Question: I have a horizontal list which is fine.
The image is shown below.
The list right under the header is the list im talking about. What I want to achieve is basically you see each links wording is all in one line, e.g. "Mash's Famous Wings"
Well what im trying to do is create a fixed height and width (same for all) for all the li elements in the list. So this means that some of the words will go down into a new line.
See <URL>as an example.
This is my CSS so far:
'''
#menunavigation{
position:fixed;
top:100px;
left:50px;
z-index:1;
color:white;
}
#menunavigation a {
color:white;
}
#menunavigation ul{
list-style-type:none;
height:50px;
}
#menunavigation ul li{
display:inline;
max-width:15px;
margin-right:5px;
}
'''
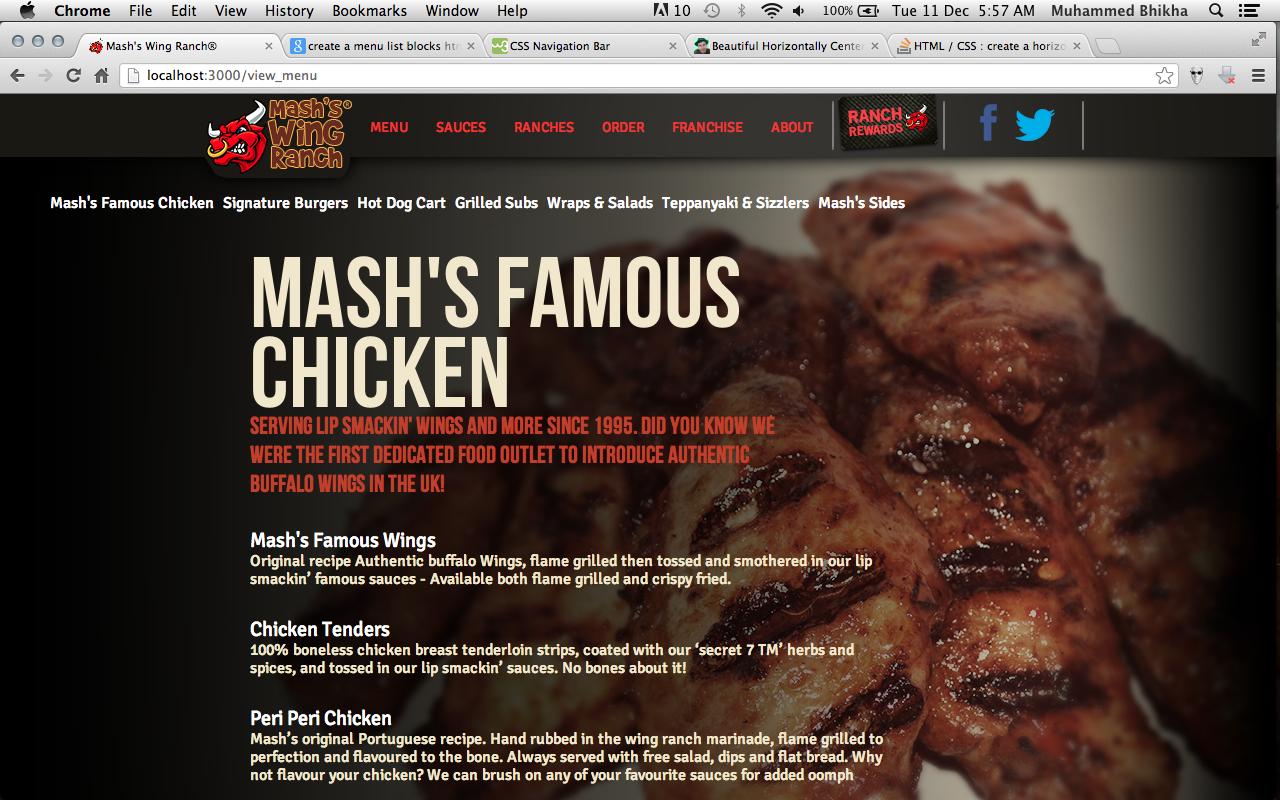
Answer: Try updating your css code with this snippet.
'''
#menunavigation ul li
{
display:inline-block;
max-width:15px;
margin-right:5px;
}
'''
however, 'display:inline-block' will not work in IE-7, you need to include these extra lines, kind of hack which will work only in IE-7.
'''
*display:inline;
*zoom:1;
'''
or else if you are supporting IE-7 full time, you can detect it using <URL>